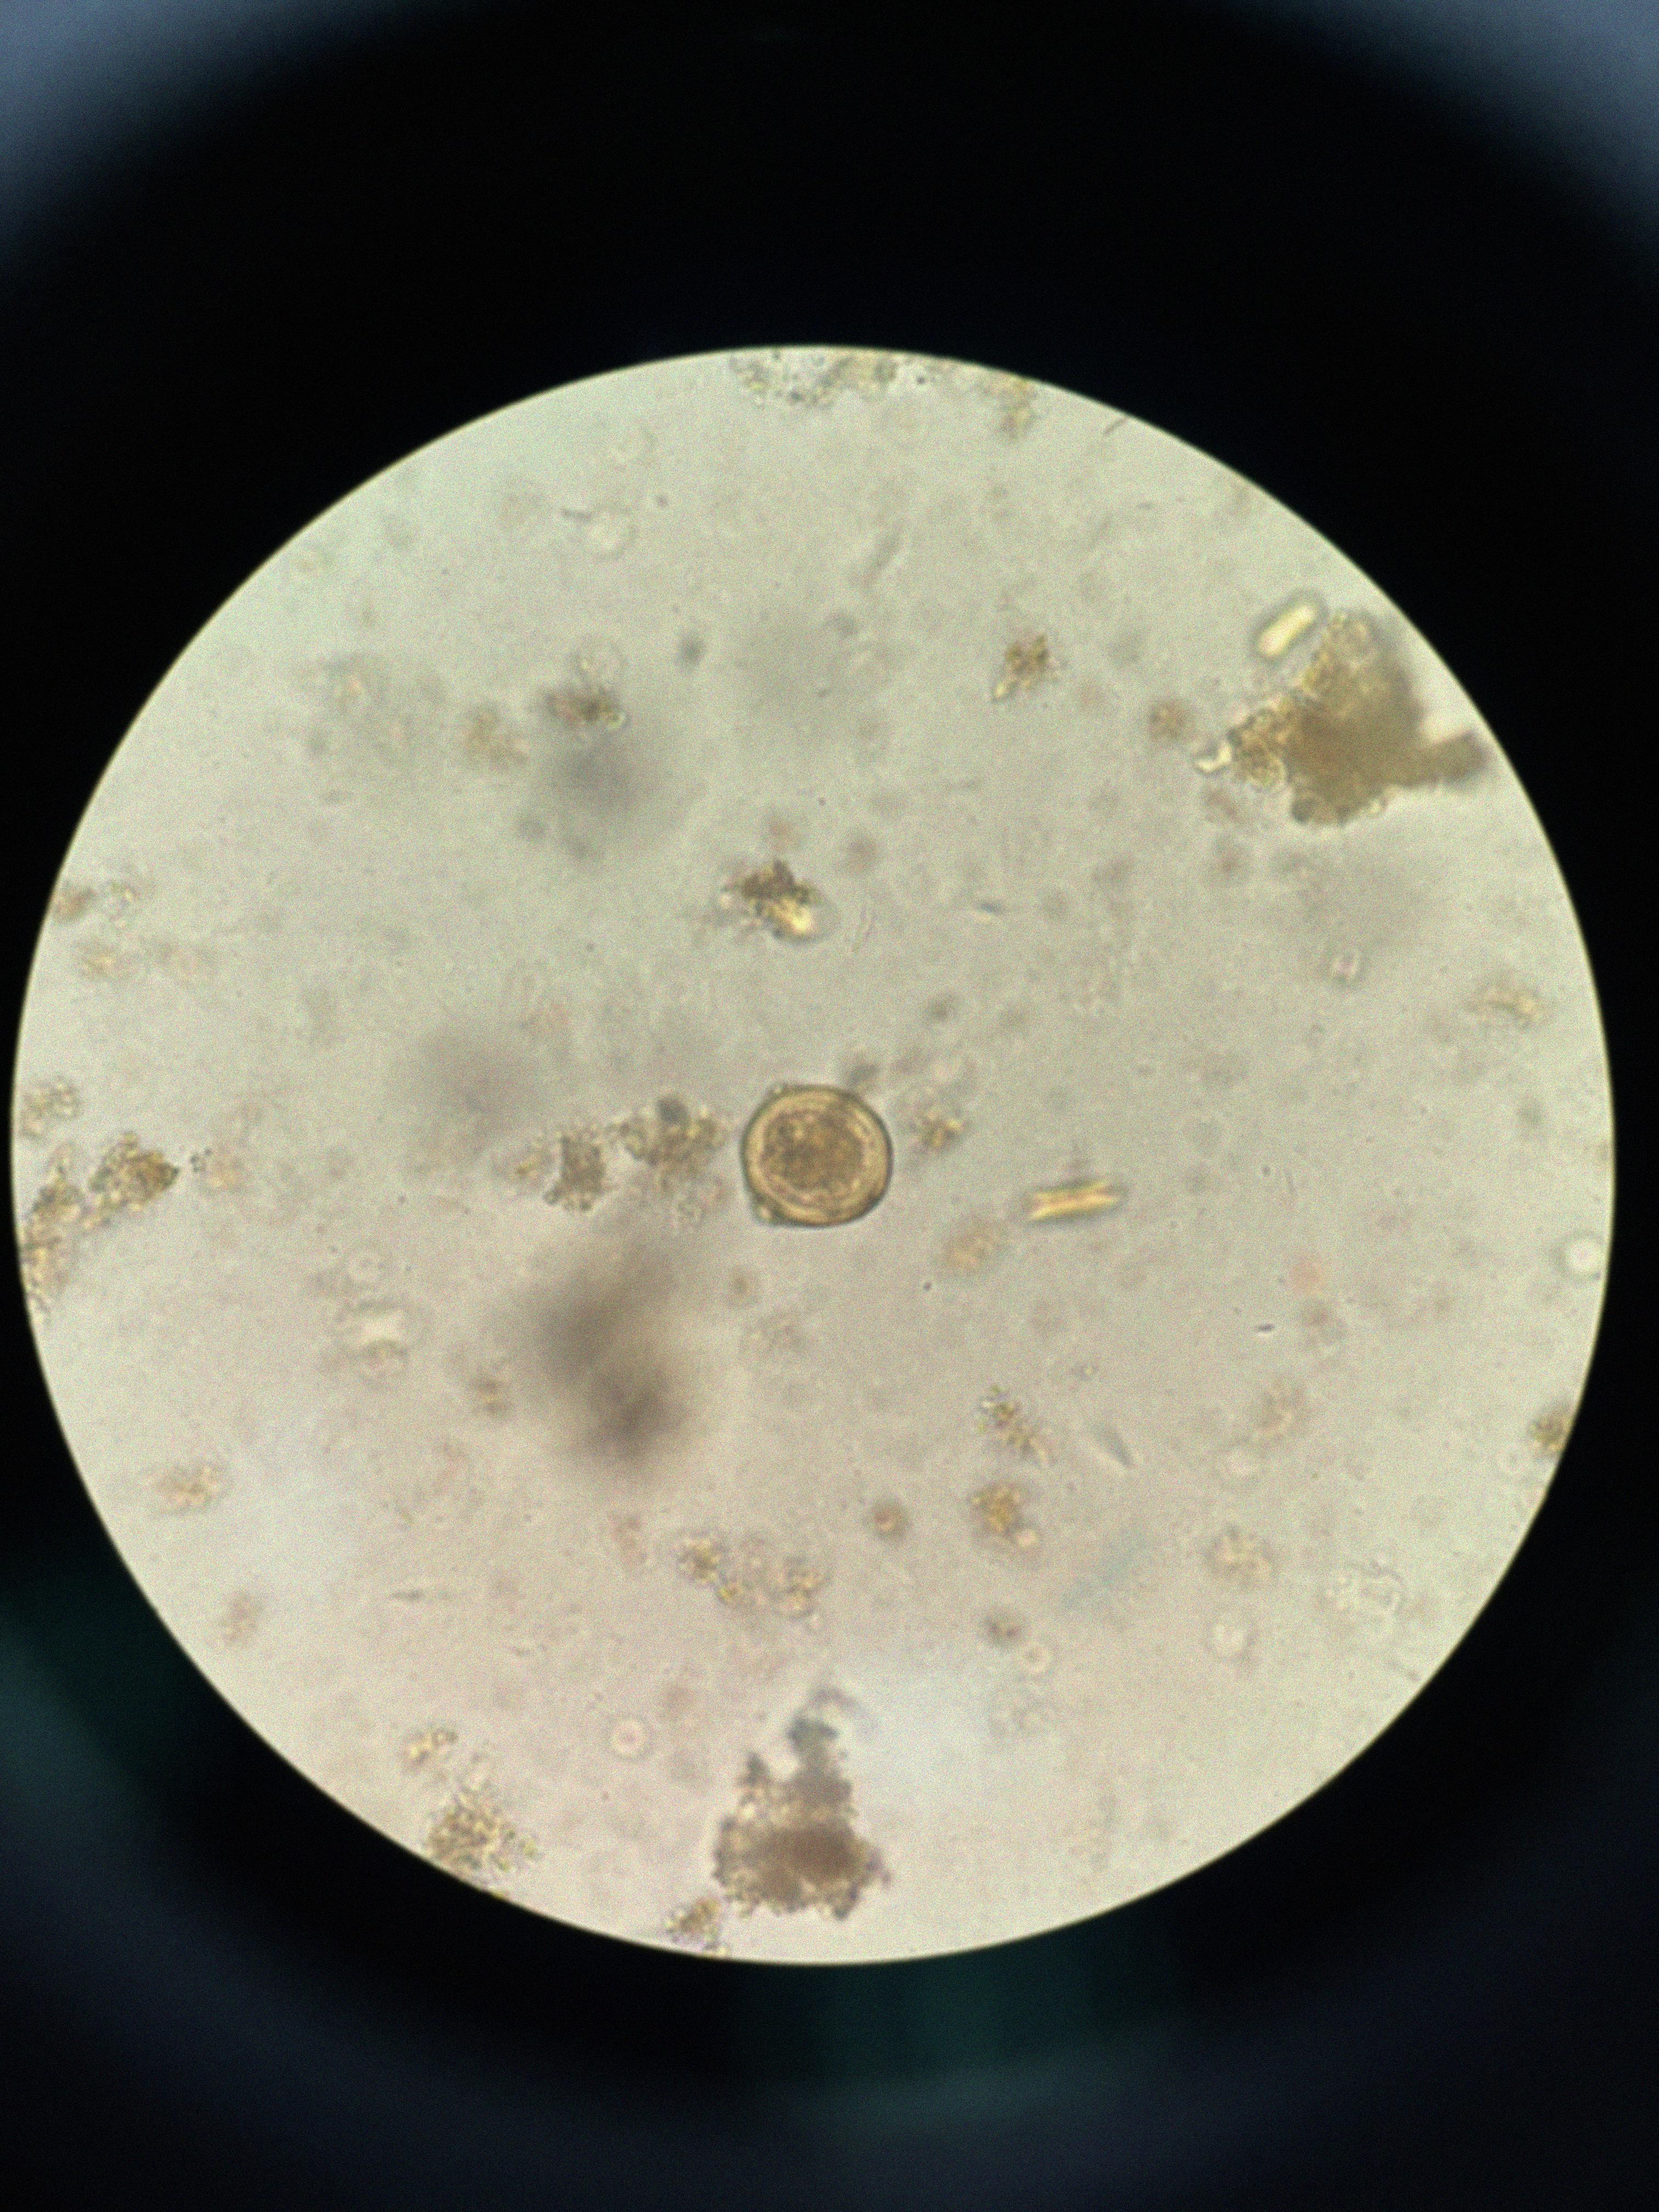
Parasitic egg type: Ascaris lumbricoides